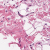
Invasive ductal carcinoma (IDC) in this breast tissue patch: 0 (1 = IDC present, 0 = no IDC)